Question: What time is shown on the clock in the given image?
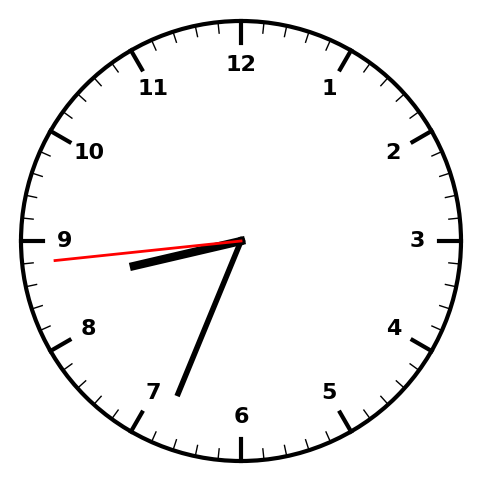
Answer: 08:33:44